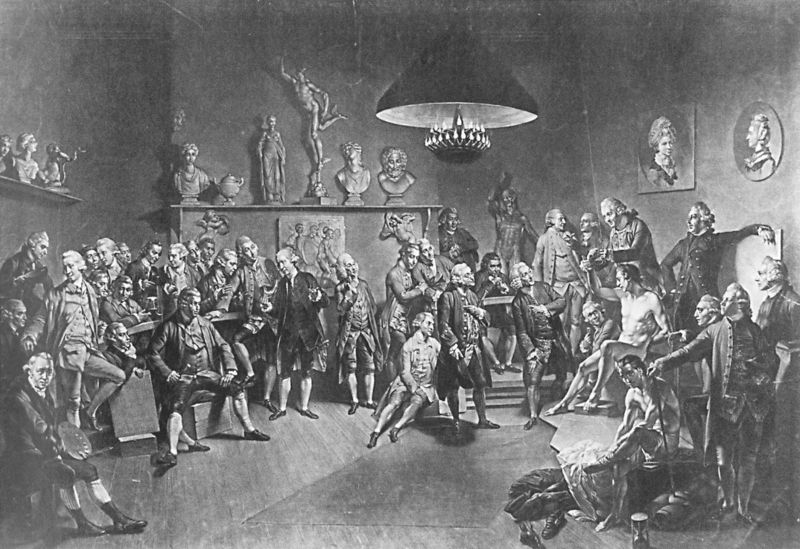
Titel: Die Mitglieder der Royal Academy in London (nach Johann Zoffany)
Künstler: Richard Earlom
Institution: Privatsammlung
Schlagwörter: akt, gemälde, mann, nackt, schatten, weiß, menschen, sitzen, grau, kleider, lampe, licht, männer, raum, schwarz, skizze, zeichnung, zimmer, gesellschaft, gespräch, malerei, versammlung, anzug, anzüge, feier, bild, portrait, pose, gewänder, innen, personen, leuchte, locken, stock, skulptur, relief, bilder, unterhaltung, halsband, amerika, beobachter, kaiser, könig, büste, maler, lüster, nackte, hoch, tusche, antike, porträts, druck, stich, künstler, schwarzweiß, uniform, uniformen, posieren, kunst, palette, studien, skulpturen, plastiken, statuen, diskussion, sammlung, schüler, büsten, perücken, akademie, luster, portäts, gemeinschaft, vortrag, antiken, portaits, hogarth, kunstakademie, kunstwerke, kunstschule, des kaisers neue kleider, willia